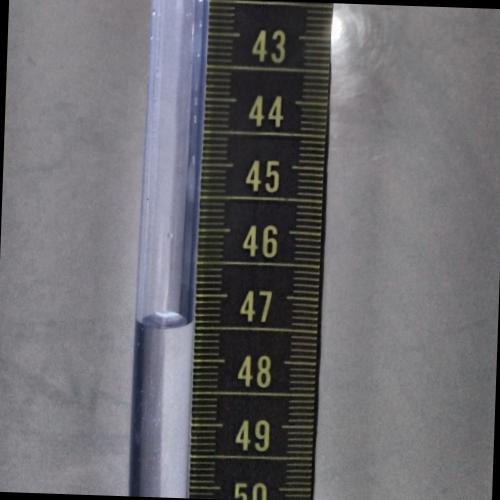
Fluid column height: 47.5 cm